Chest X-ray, PA view. Patient: 39 years old, sex M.
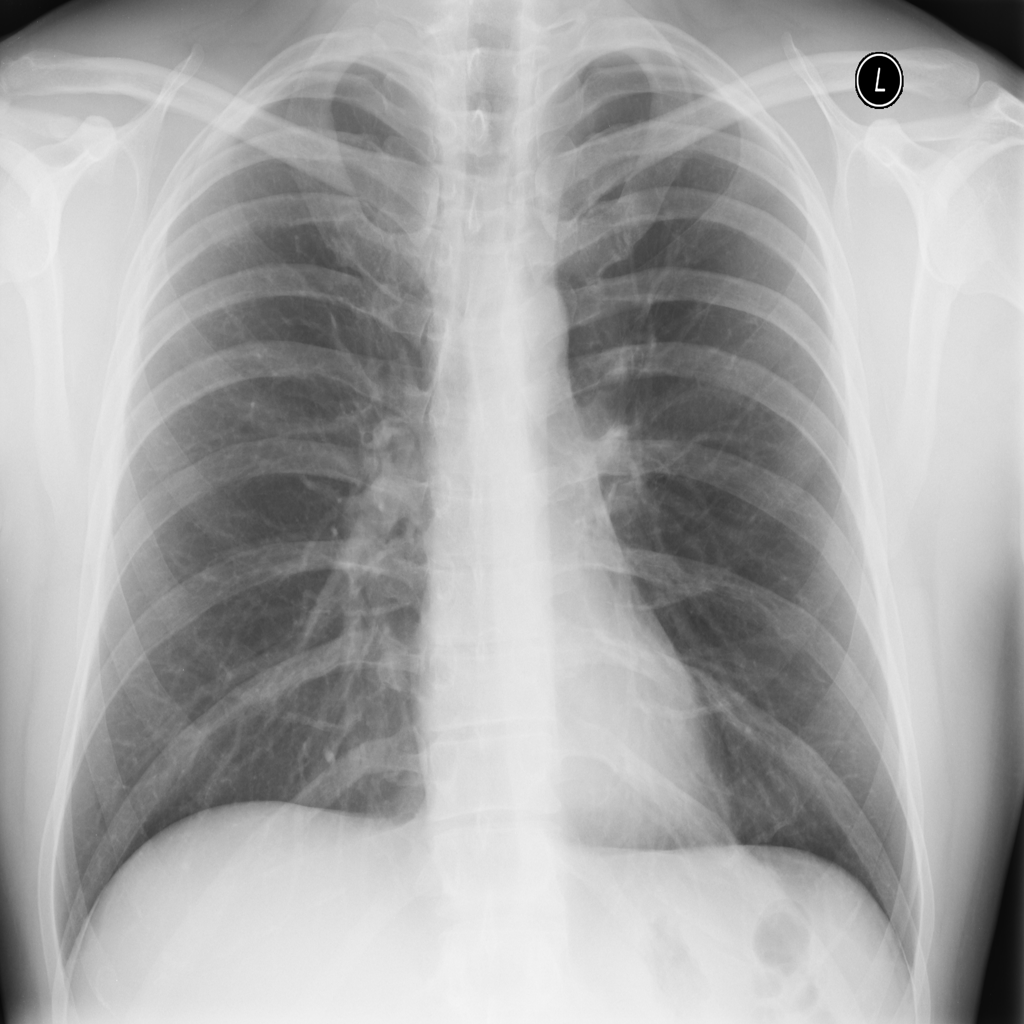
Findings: No Finding